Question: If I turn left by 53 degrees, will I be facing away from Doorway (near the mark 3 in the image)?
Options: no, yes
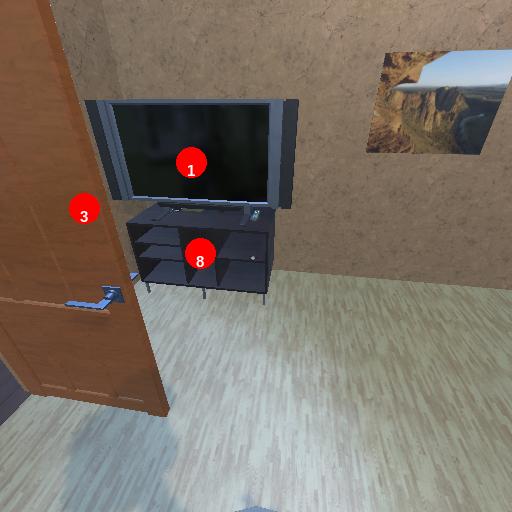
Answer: no